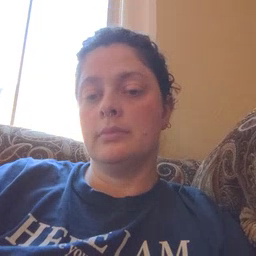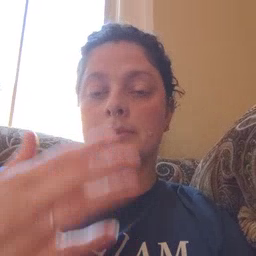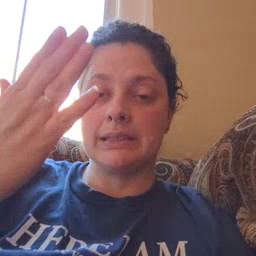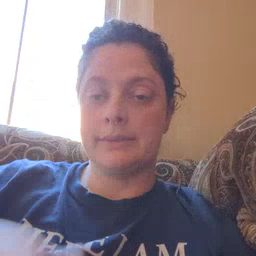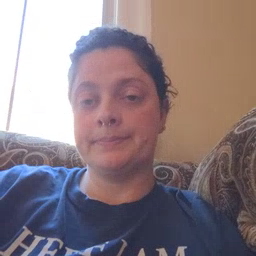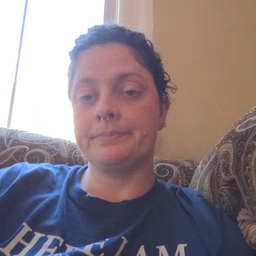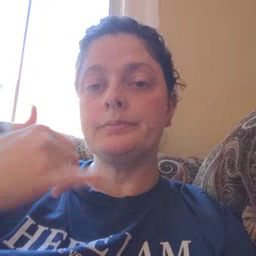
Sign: mitten